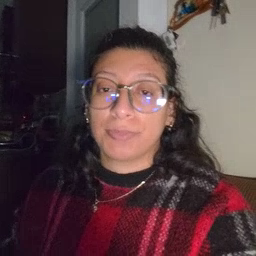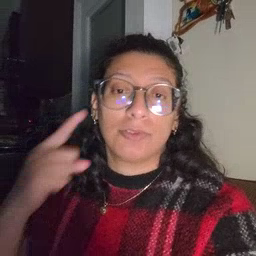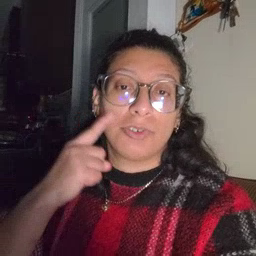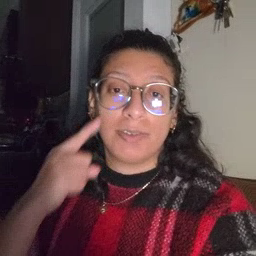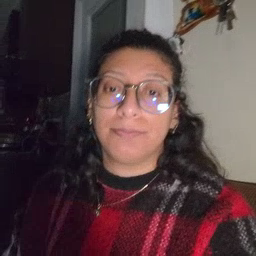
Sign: cheek